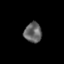
Tissue: skin
Cell type: Epithelial cells
Senescence score: 0.2312
Nuclear area (px): 344
Mean DAPI intensity: 99.753